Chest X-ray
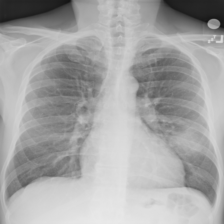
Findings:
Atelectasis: negative
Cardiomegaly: negative
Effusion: negative
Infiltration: negative
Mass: negative
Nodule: negative
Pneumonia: negative
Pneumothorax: negative
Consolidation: negative
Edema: negative
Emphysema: negative
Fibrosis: negative
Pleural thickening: negative
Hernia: negative